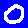
Digit: 0